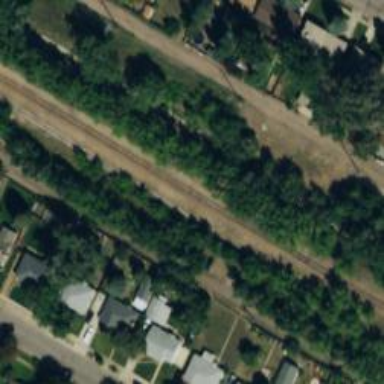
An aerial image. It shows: Railway siding with rails.